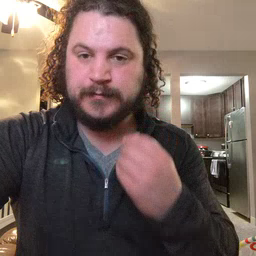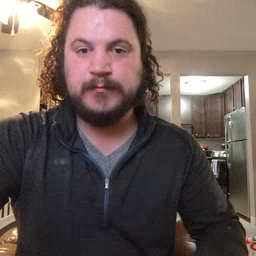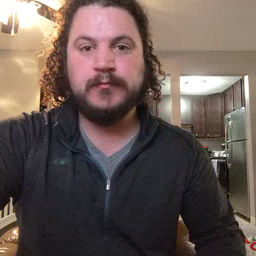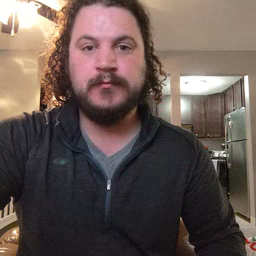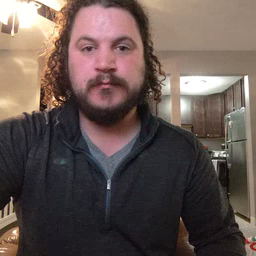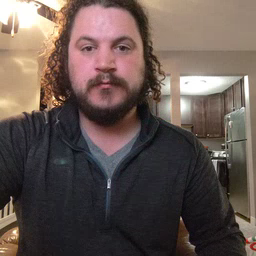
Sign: sleepy